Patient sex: F
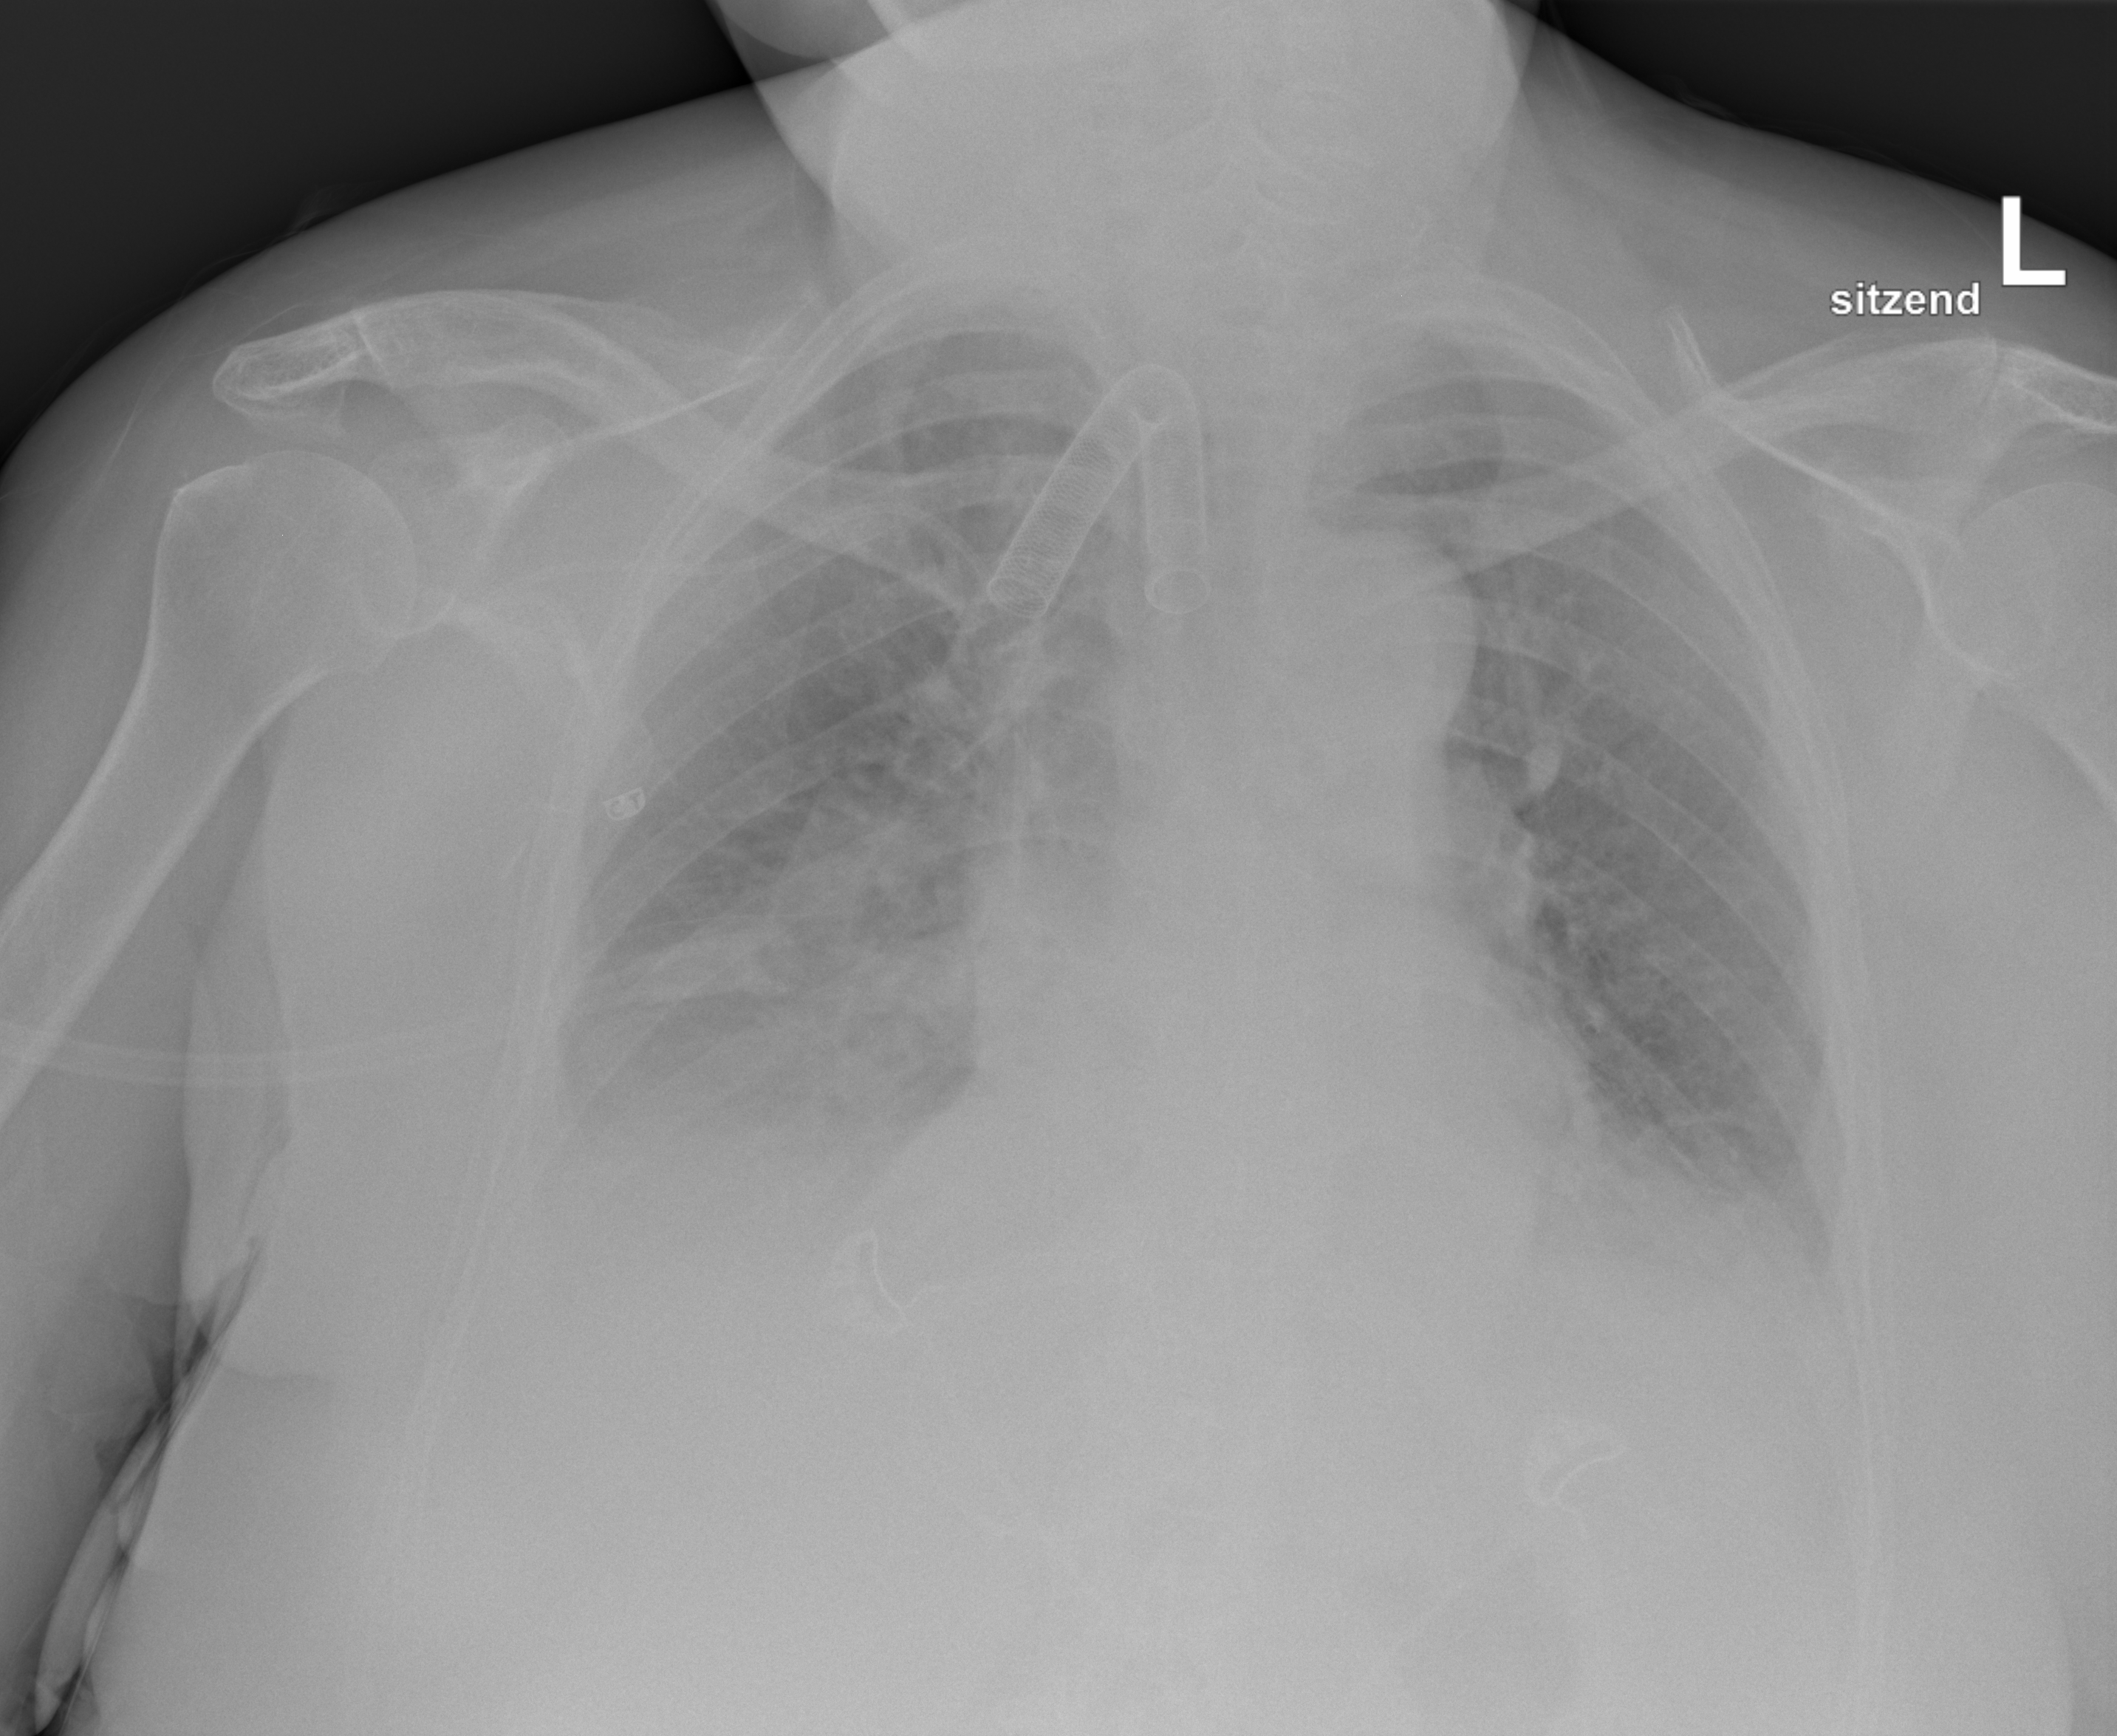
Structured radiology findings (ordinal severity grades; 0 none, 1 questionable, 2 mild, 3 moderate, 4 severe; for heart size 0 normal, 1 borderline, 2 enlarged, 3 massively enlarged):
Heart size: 2
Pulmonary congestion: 2
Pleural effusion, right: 3
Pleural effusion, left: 3
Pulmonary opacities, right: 2
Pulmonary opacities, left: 2
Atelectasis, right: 2
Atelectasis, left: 2